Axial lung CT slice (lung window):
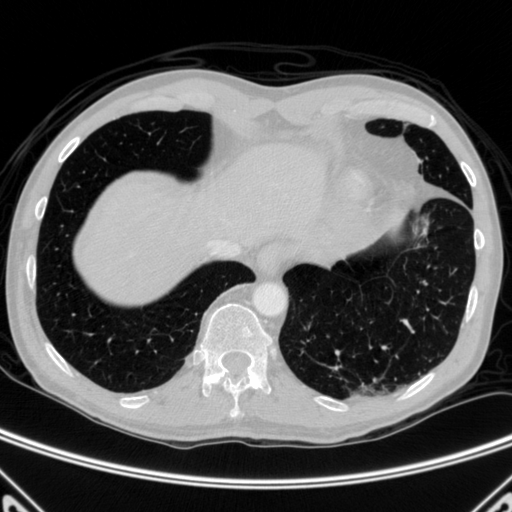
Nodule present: no